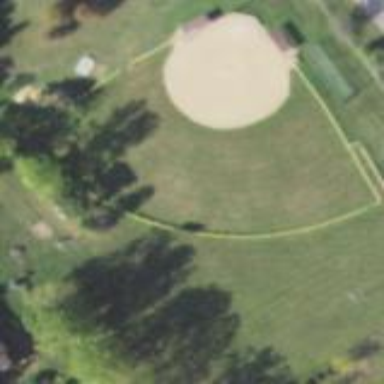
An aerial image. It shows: Softball pitch for leisure land activities.